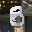
Label: 8